Question: >
<URL>
I have an 'x-y' dataset (see figure) but I don't have the fundamental function of the data, so I can't use symbolic integration. Is there an easy way to integrate the curve numerically?
The only way I can think of is a 'for' loop over evey y-value times the delta x between two points next to each other? Are there other ways to do it?

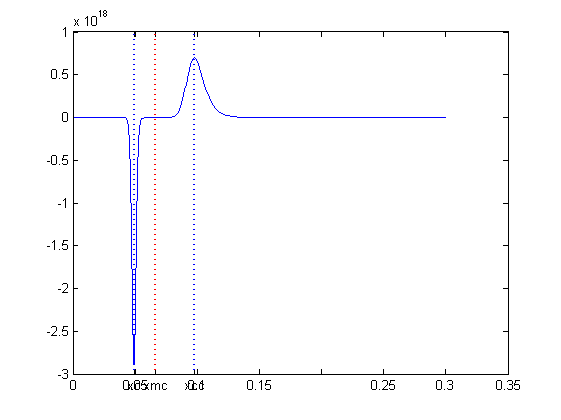
Answer: You should be looking at an integration scheme like Runge-Kutta or Burlish-Stoer. You'll want something that uses a variable increment so you can use a larger step where the function is flat and a smaller one to capture those peaks.